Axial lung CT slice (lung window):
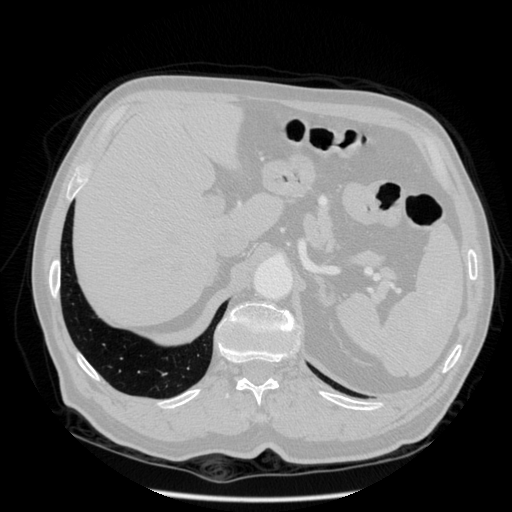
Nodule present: no